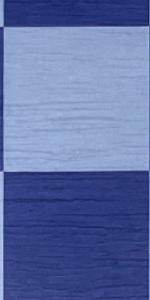
Label: Empty